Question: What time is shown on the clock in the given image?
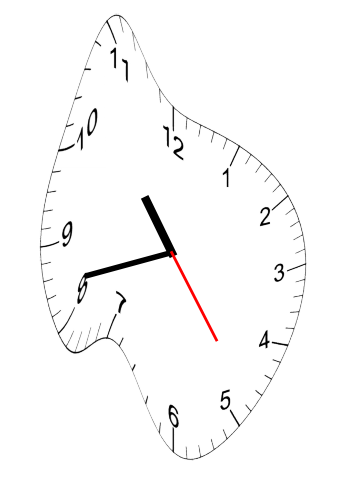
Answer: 10:42:24